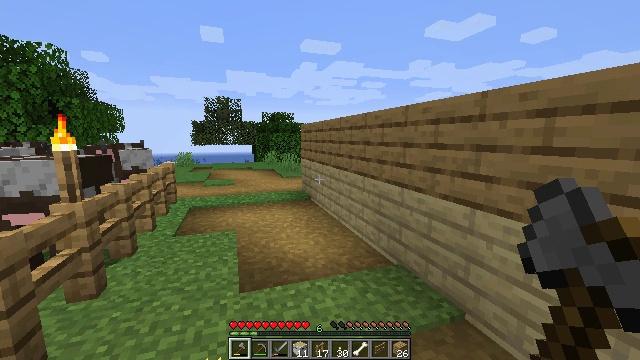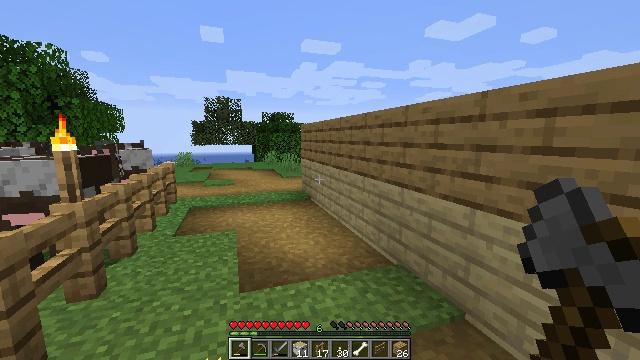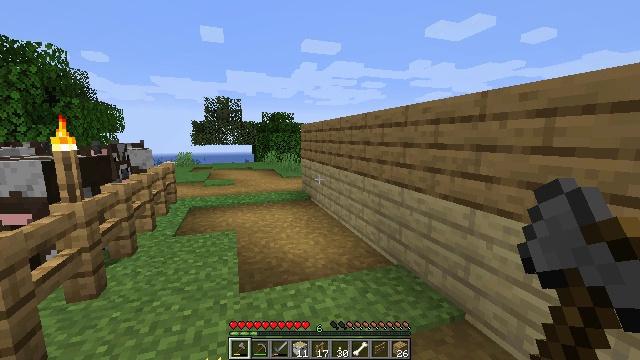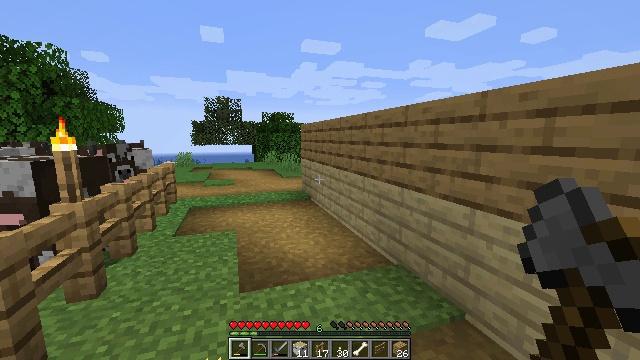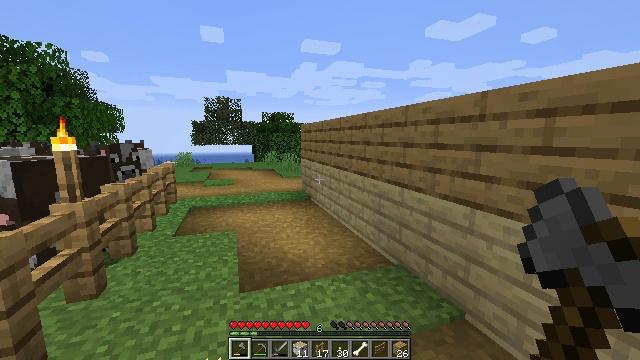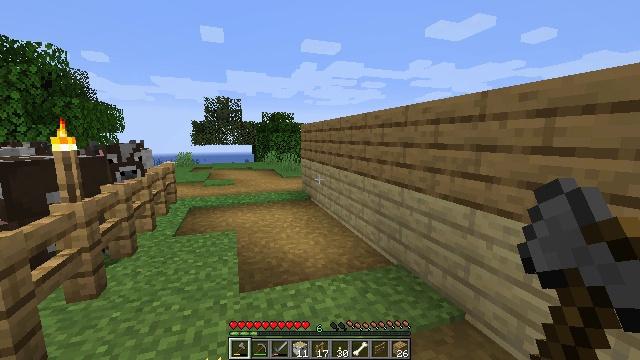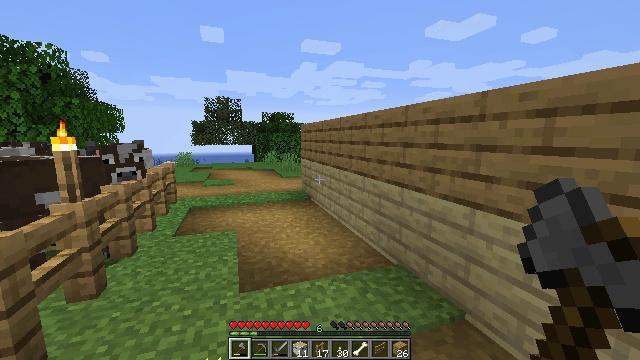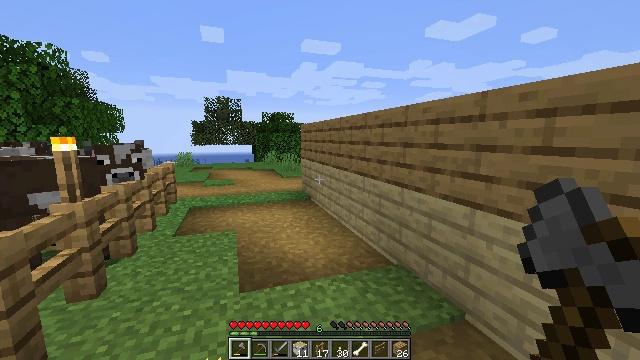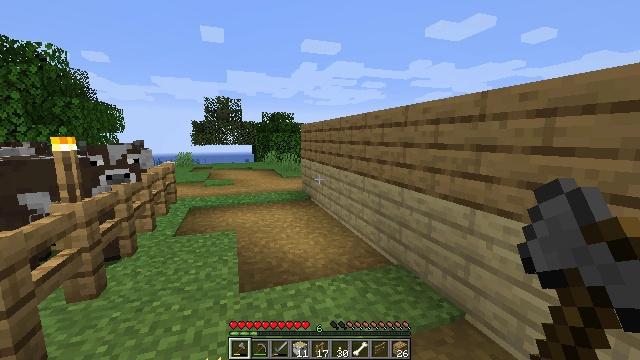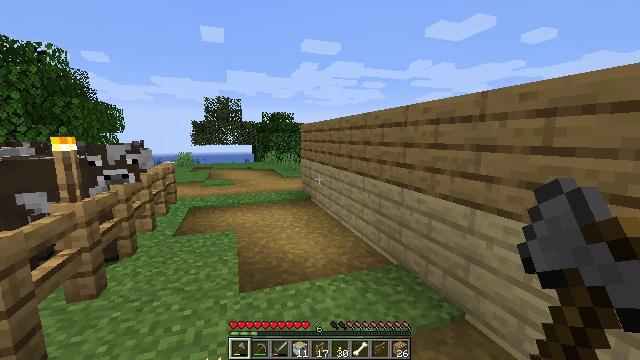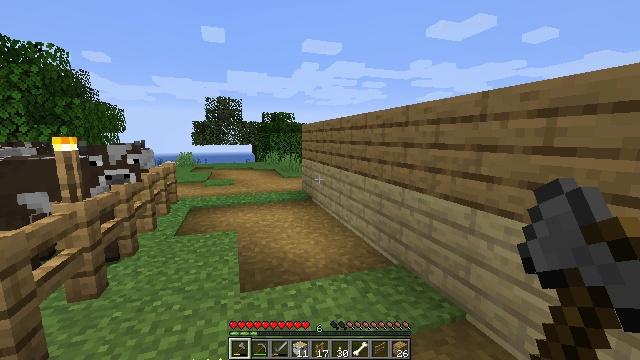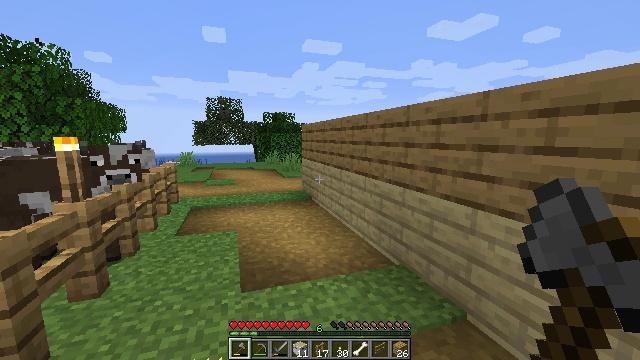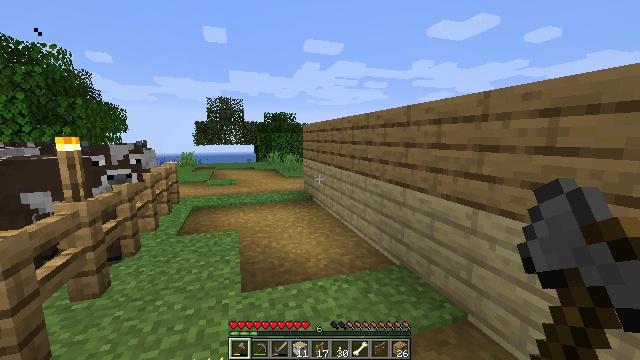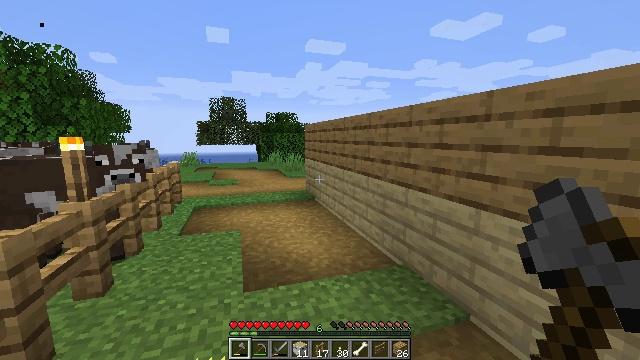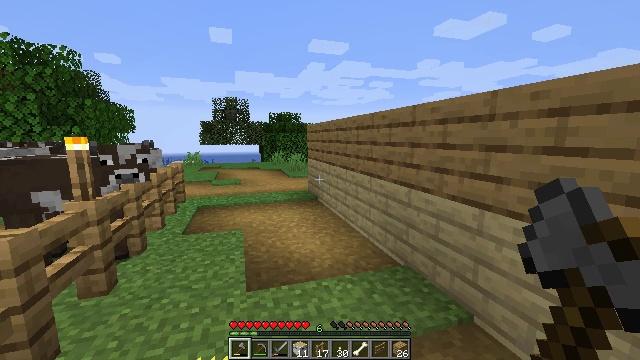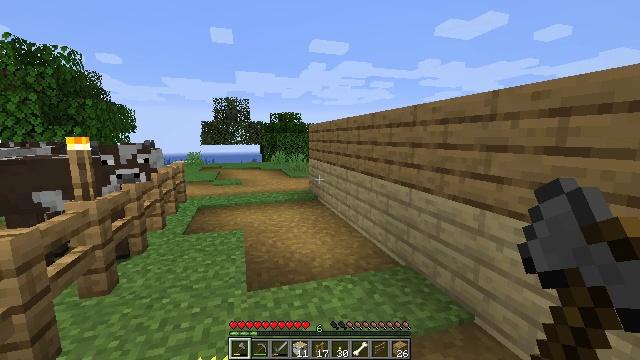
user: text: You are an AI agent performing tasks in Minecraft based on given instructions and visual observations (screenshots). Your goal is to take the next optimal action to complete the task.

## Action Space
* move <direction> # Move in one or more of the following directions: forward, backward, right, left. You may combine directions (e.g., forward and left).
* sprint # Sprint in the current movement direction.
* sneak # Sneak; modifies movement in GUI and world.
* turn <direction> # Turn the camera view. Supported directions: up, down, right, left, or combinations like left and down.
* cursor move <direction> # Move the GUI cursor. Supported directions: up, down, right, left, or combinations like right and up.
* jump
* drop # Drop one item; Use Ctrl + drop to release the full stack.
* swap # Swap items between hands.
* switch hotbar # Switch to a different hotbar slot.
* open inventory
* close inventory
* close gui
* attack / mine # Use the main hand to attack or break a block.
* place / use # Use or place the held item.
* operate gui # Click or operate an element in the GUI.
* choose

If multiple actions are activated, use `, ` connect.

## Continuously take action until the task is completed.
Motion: motion action
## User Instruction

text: Craft the gray bed in the crafting table.
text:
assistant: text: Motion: no_op
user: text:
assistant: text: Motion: no_op
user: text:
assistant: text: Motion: no_op
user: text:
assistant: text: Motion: no_op
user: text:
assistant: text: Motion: no_op
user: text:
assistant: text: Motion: no_op
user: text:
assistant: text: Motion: no_op
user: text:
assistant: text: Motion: no_op
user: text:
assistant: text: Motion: no_op
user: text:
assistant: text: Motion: no_op
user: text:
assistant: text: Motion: no_op
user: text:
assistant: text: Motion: no_op
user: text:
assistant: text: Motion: no_op
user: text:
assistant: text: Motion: no_op
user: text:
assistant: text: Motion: no_op
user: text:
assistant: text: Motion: no_op
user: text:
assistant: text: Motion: no_op
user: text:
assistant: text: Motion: no_op
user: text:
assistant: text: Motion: no_op
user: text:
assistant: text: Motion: no_op
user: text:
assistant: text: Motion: no_op
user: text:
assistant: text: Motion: sneak
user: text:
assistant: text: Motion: sneak
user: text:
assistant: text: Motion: sneak
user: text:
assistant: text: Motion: no_op
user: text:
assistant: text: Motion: no_op
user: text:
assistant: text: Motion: no_op
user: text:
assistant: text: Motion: no_op
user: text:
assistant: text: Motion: no_op
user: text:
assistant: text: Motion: no_op